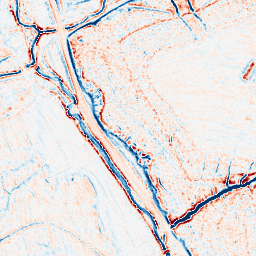
Category: edge_preserving
Decomposition family: bilateral
Decomposition parameters: d: 9
sigma_color: 50
sigma_space: 100
Upsampling method: sinc_blackman
Upsampling parameters: scale: 2
kernel_size: 16
Upsampling scale: 2